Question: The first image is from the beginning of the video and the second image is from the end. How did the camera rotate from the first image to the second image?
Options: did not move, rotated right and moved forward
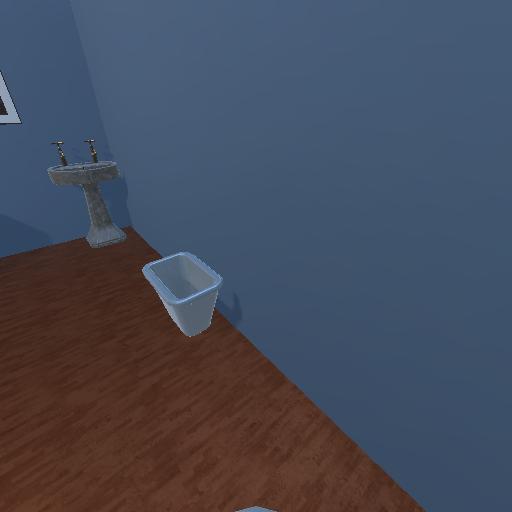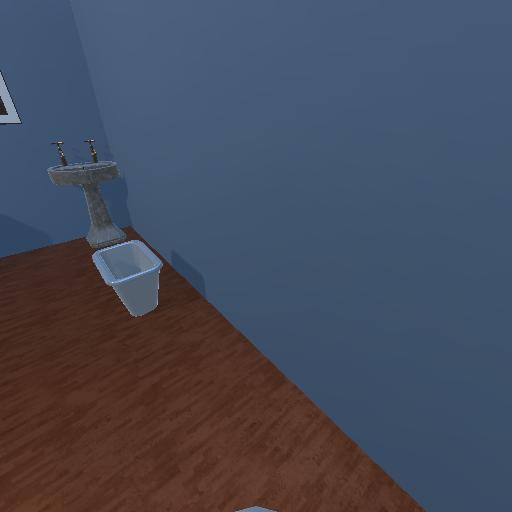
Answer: did not move